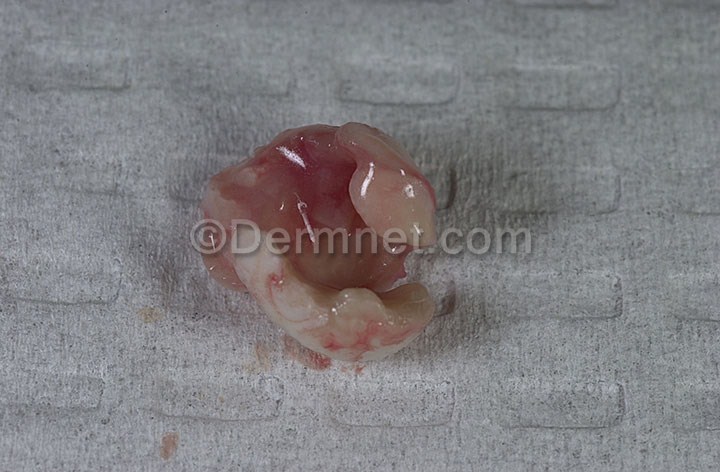
Disease: Seborrheic Keratoses and other Benign Tumors